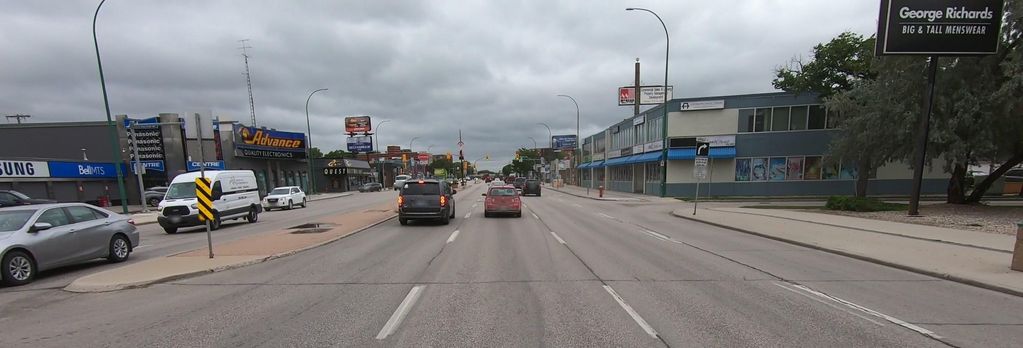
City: winnipeg